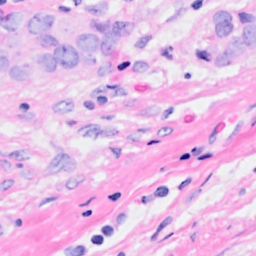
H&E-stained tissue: Breast